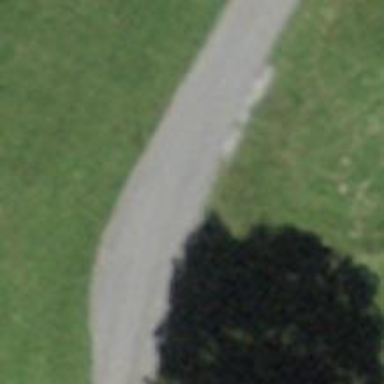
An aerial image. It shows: Passing place on the road.